Question: I've programmed a PHP/PostgreSQL/Oracle script for internal usage at my work, where links are displayed as light-blue "tags", which can also be hidden by clicking an "x" near them:

This works pretty well sofar and my colleagues are already impressed.
The CSS-appearance for the "tags" I have stolen from Stackoverflow (since my own CSS/JS skills are very limited and also ):
'''
a.hide {
color:#3E6D8E;
background-color: #E0EAF1;
border-bottom: 1px solid #3E6D8E;
border-right: 1px solid #7F9FB6;
padding: 3px 4px 3px 4px;
margin: 2px 2px 2px 0;
text-decoration: none;
font-size: 90%;
line-height: 2.4;
white-space: nowrap;
}
a.hide:hover {
background-color: #e7540c;
color: #E0EAF1;
border-bottom: 1px solid #A33B08;
border-right: 1px solid #A33B08;
text-decoration: none;
}
a.tag {
color:#3E6D8E;
background-color: #E0EAF1;
border-bottom: 1px solid #3E6D8E;
border-right: 1px solid #7F9FB6;
padding: 3px 4px 3px 4px;
margin: 2px 2px 2px 0;
text-decoration: none;
font-size: 90%;
line-height: 2.4;
white-space: nowrap;
}
a.tag:hover {
background-color: #3E6D8E;
color: #E0EAF1;
border-bottom: 1px solid #37607D;
border-right: 1px solid #37607D;
text-decoration: none;
}
'''
Now I would like to enhance my script by few JavaScript lines and (the links should still work of course). Maybe make them fly up or maybe even explode? Does anybody have an idea here or can share a nice trick?
I'd prefer not to use jQuery, because I haven't learnt it yet.
Thank you and I hope for your creativity :-)
Alex
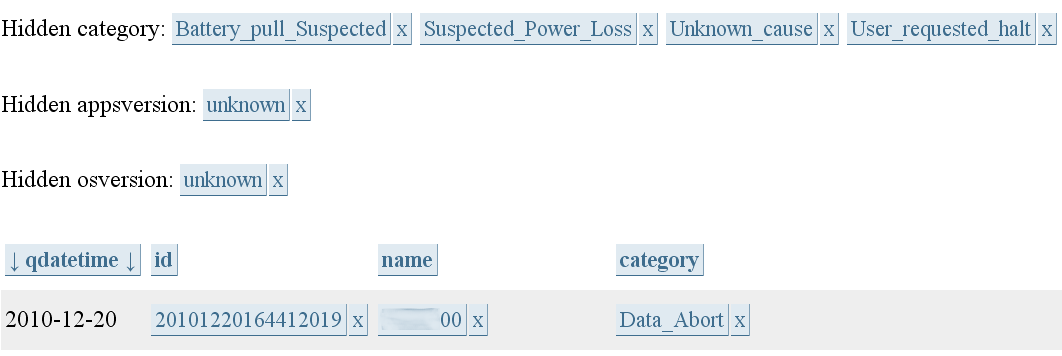
Answer: A pure javascript fadeout effect would be ()
'''
var hides = document.getElementsByClassName('hide');
for (var i = 0 ; i < hides.length; i++)
{
hides[i].onclick = function(evt){
var el = this.parentNode;
el.style.opacity=1;
var el_timeout = setInterval(function(){
el.style.opacity -= 0.05;
console.log(el.style.opacity);
if (el.style.opacity <= 0.05)
{
el.parentNode.removeChild(el);
clearInterval(el_timeout);
}
},20);
}
}
'''
: <URL>
I have wrapped the tag and button in a '<span></span>' so that you can easily target both.